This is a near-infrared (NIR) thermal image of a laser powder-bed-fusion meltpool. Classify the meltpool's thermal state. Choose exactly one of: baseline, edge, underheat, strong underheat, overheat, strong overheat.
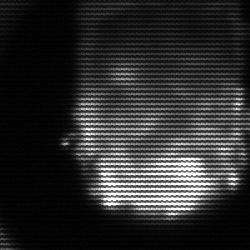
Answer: baseline